Question: The datepicker I have contains arrows "prev" and "next". I want to change the color AROUND the arrows (that light pink color) and the arrow style itself:
<URL>
I am using downloaded Jquery UI css and I had found out that it contains photos in folder "images" which are used to style "prev" and "next" buttons:

So I modified all photo links which I have found in jQuery-ui.css file to get blue arrows instead of yellow ones. I modified this line and other similar lines which contained url to photo with yellow arrows in "Image" folder:
'''
.ui-icon,
.ui-widget-content .ui-icon {
background-image: url("images/ui-icons_228ef1_256x240.png");
}
'''
I have also tried to do this code in juery-ui.css file:
'''
.ui-datepicker-prev span {
background-image: url(https://cdn0.iconfinder.com/data/icons/flat-round-arrow-arrow-head/512/Red_Arrow_Right-512.png) !important;
background-position: 0px 0px !important;
}
.ui-datepicker-next span {
background-image: url(https://cdn0.iconfinder.com/data/icons/flat-round-arrow-arrow-head/512/Red_Arrow_Right-512.png) !important;
background-position: 0px 0px !important;
}
'''
but then my icons just disappeared at all.
I also attempted to change that light pink space around the buttons. I have found its color code: #fef9e2 and searched jQuery-ui.css and other style files for calendar I could find but this color wasn't found at all.
I made a simplified version of attempt to change the arrow buttons:
'''
<html>
<head>
<script src="https://code.jquery.com/jquery-1.12.4.js"></script>
<script src="https://code.jquery.com/ui/1.12.1/jquery-ui.js"></script>
<link rel="stylesheet" href="//code.jquery.com/ui/1.12.1/themes/base/jquery-ui.css">
<link rel="stylesheet" href="/resources/demos/style.css">
<script>
$(document).ready(function(){
$( "#datepicker" ).datepicker();
});
</script>
<style>
.ui-widget-header .ui-icon {
background-image: url("https://cdn0.iconfinder.com/data/icons/flat-round-arrow-arrow-head/512/Red_Arrow_Right-512.png");
}
</style>
</head>
<body>
<input type = "text" id = "datepicker">
</body>
</html>
'''
So my questions are:
1. How do I change button icons with link from internet (I dont like color of those in "Image" folder), or download photo for jQuery date picker calendar buttons ?
2. How do I style that light pink space around the buttons?
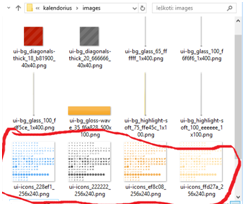
Answer: I fixed the size, positioning, and rotation of the arrows. I'm guessing you mean the outline on focus by so I removed that.
'''
$(document).ready(function() {
$("#datepicker").datepicker();
});
'''
'''
<html>
<head>
<script src="https://code.jquery.com/jquery-1.12.4.js"></script>
<script src="https://code.jquery.com/ui/1.12.1/jquery-ui.js"></script>
<link rel="stylesheet" href="//code.jquery.com/ui/1.12.1/themes/base/jquery-ui.css">
<script>
$(document).ready(function() {
$("#datepicker").datepicker();
});
</script>
<style>
.ui-datepicker-prev span.ui-icon,
.ui-datepicker-next span.ui-icon {
background-image: url("https://cdn0.iconfinder.com/data/icons/flat-round-arrow-arrow-head/512/Red_Arrow_Right-512.png");
background-size: contain;
background-position: center;
}
.ui-datepicker-prev span.ui-icon {
transform: rotate(180deg);
}
.ui-datepicker-prev span.ui-icon:focus,
.ui-datepicker-next span.ui-icon:focus {
outline: none !important;
}
</style>
</head>
<body>
<input type="text" id="datepicker">
</body>
</html>
'''